如图，在长方形 $ABCD$ 中，$AB=4\text{cm}$，$BC=6\text{cm}$，点 $E$ 为 $AB$ 中点，如果点 $P$ 在线段 $BC$ 上以每秒 $2\text{cm}$ 的速度由点 $B$ 向点 $C$ 运动，同时，点 $Q$ 在线段 $CD$ 上以某个速度由点 $C$ 向点 $D$ 运动，如果经过一段时间后，$\triangle BPE$ 与 $\triangle CQP$ 全等，则点 $Q$ 的运动速度为 \_\_\_\_\_\_（单位：$\text{cm/s}$）。

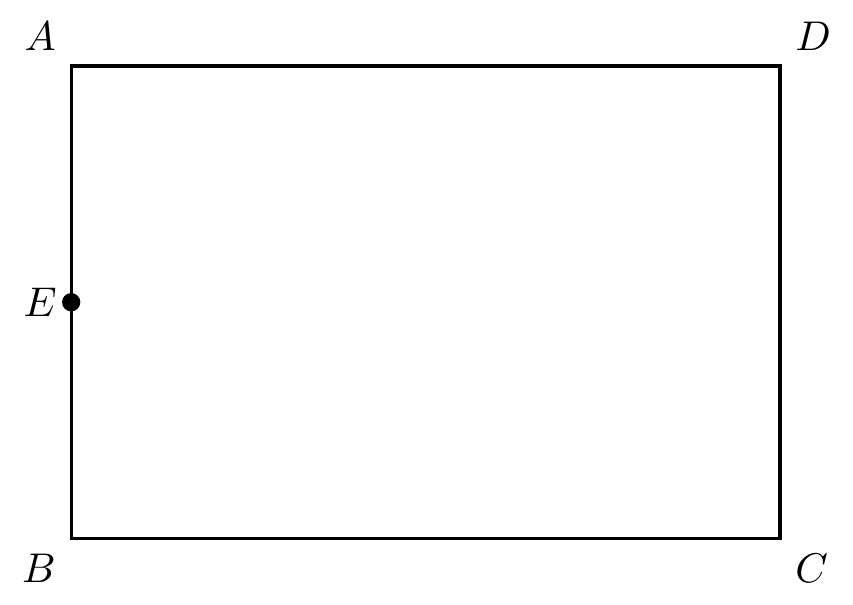
【解答】
\noindent 【答案】 $\dfrac{4}{3}\,\text{cm/s}$ 或 $2\,\text{cm/s}$

\noindent 【分析】 设点$Q$的运动速度为$x\,\text{cm/s}$，先根据时间、速度表示路程：$BP=2t$，$CP=6-2t$，$CQ=xt$，根据点$E$为$AB$中点表示$BE=2$，由$\triangle BPE$与$\triangle CQP$全等，可分两种情况按照对应边相等，列方程求解可得结论.

\noindent 【详解】 解：如图所示：

设点$Q$的运动速度为$x\,\text{cm/s}$，则$BP=2t\,\text{cm}$，$CP=(6-2t)\,\text{cm}$，$CQ=xt\,\text{cm}$，
$\because \angle B=\angle C=90^\circ$，

① 当$BP=CP$，$BE=CQ$时，则$\triangle BPE \cong \triangle CPQ$，
\[
\therefore
\begin{cases}
2t = 6-2t \\
xt = 2
\end{cases}
\]
解得
\[
\begin{cases}
t = 1.5 \\
x = \dfrac{4}{3}
\end{cases}
\]

② 当$BP=CQ$，$BE=CP$时，则$\triangle BPE \cong \triangle CQP$，
\[
\therefore
\begin{cases}
2t = xt \\
2 = 6-2t
\end{cases}
\]
解得
\[
\begin{cases}
t = 2 \\
x = 2
\end{cases}
\]

综上所述，经过$1.5$秒，$\triangle BPE \cong \triangle CPQ$，此时点$Q$的速度是$\dfrac{4}{3}\,\text{cm/s}$，经过$2$秒，$\triangle BPE \cong \triangle CQP$，此时点$Q$的速度是$2\,\text{cm/s}$，

故答案为：$\dfrac{4}{3}\,\text{cm/s}$ 或 $2\,\text{cm/s}$.

\noindent 【点睛】 本题是几何动点问题，本题主要考查的是全等三角形的性质和判定、一元一次方程的综合应用，根据题意列方程是解题的关键.
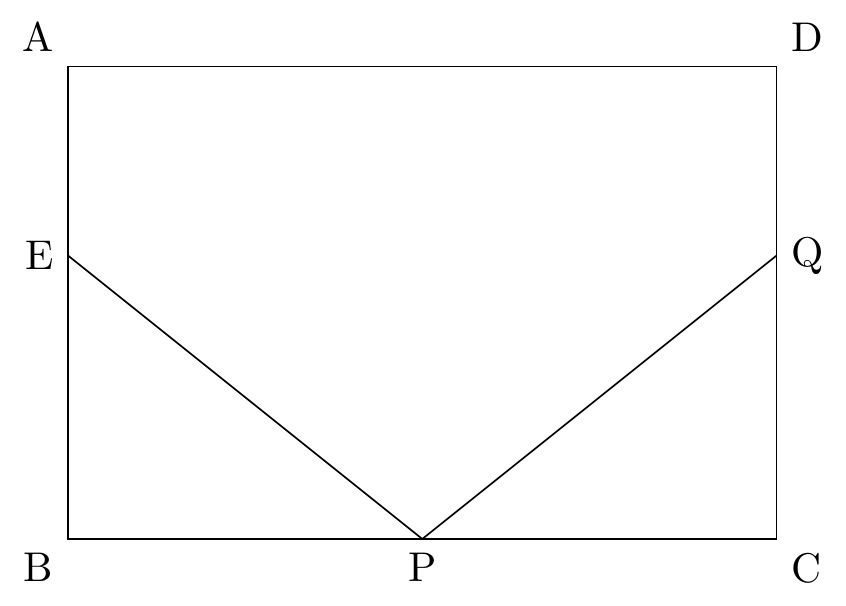